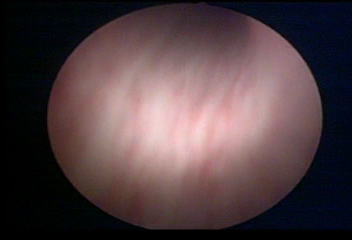
Modality: WLC
Class: Normal mucosa
Bladder cancer association: No